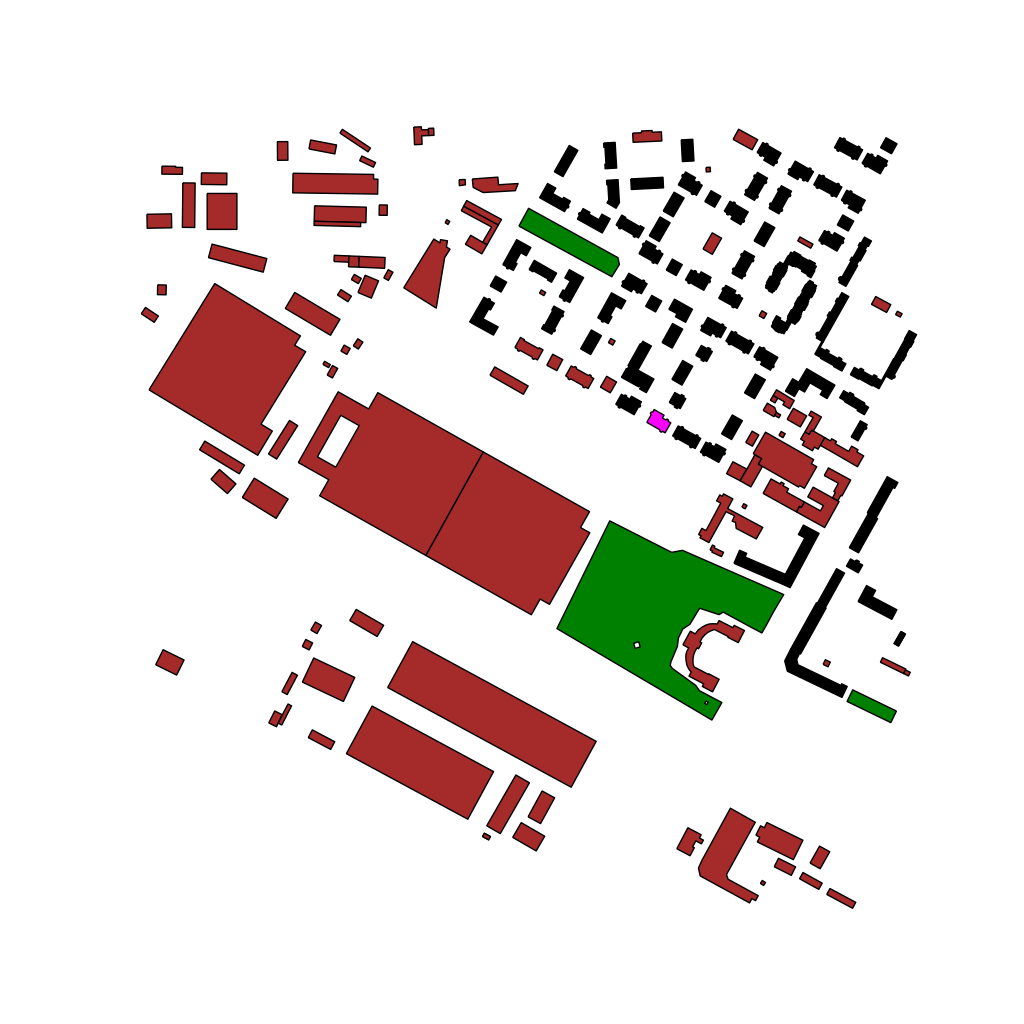
Tags: overhead vector_map, industrial, recreation, residential, modern, soviet, individual_rise, low_rise, medium_rise, density_1, Building, Facility, Park, Police, 1.0 km²